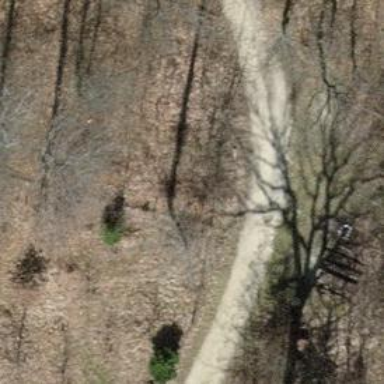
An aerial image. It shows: Bench at picnic site.